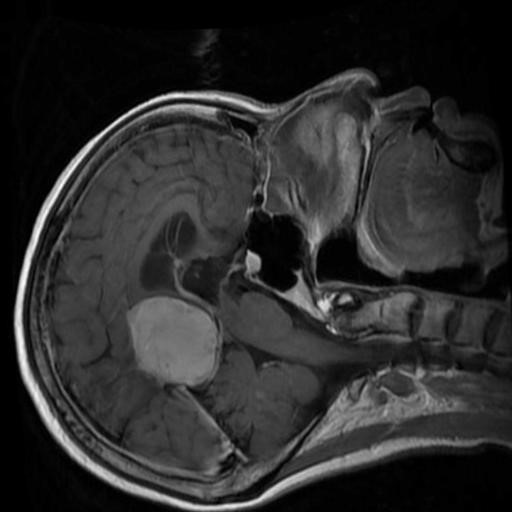
Label: brain_menin